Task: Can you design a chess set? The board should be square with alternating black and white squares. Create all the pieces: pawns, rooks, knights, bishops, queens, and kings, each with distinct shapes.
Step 1498:
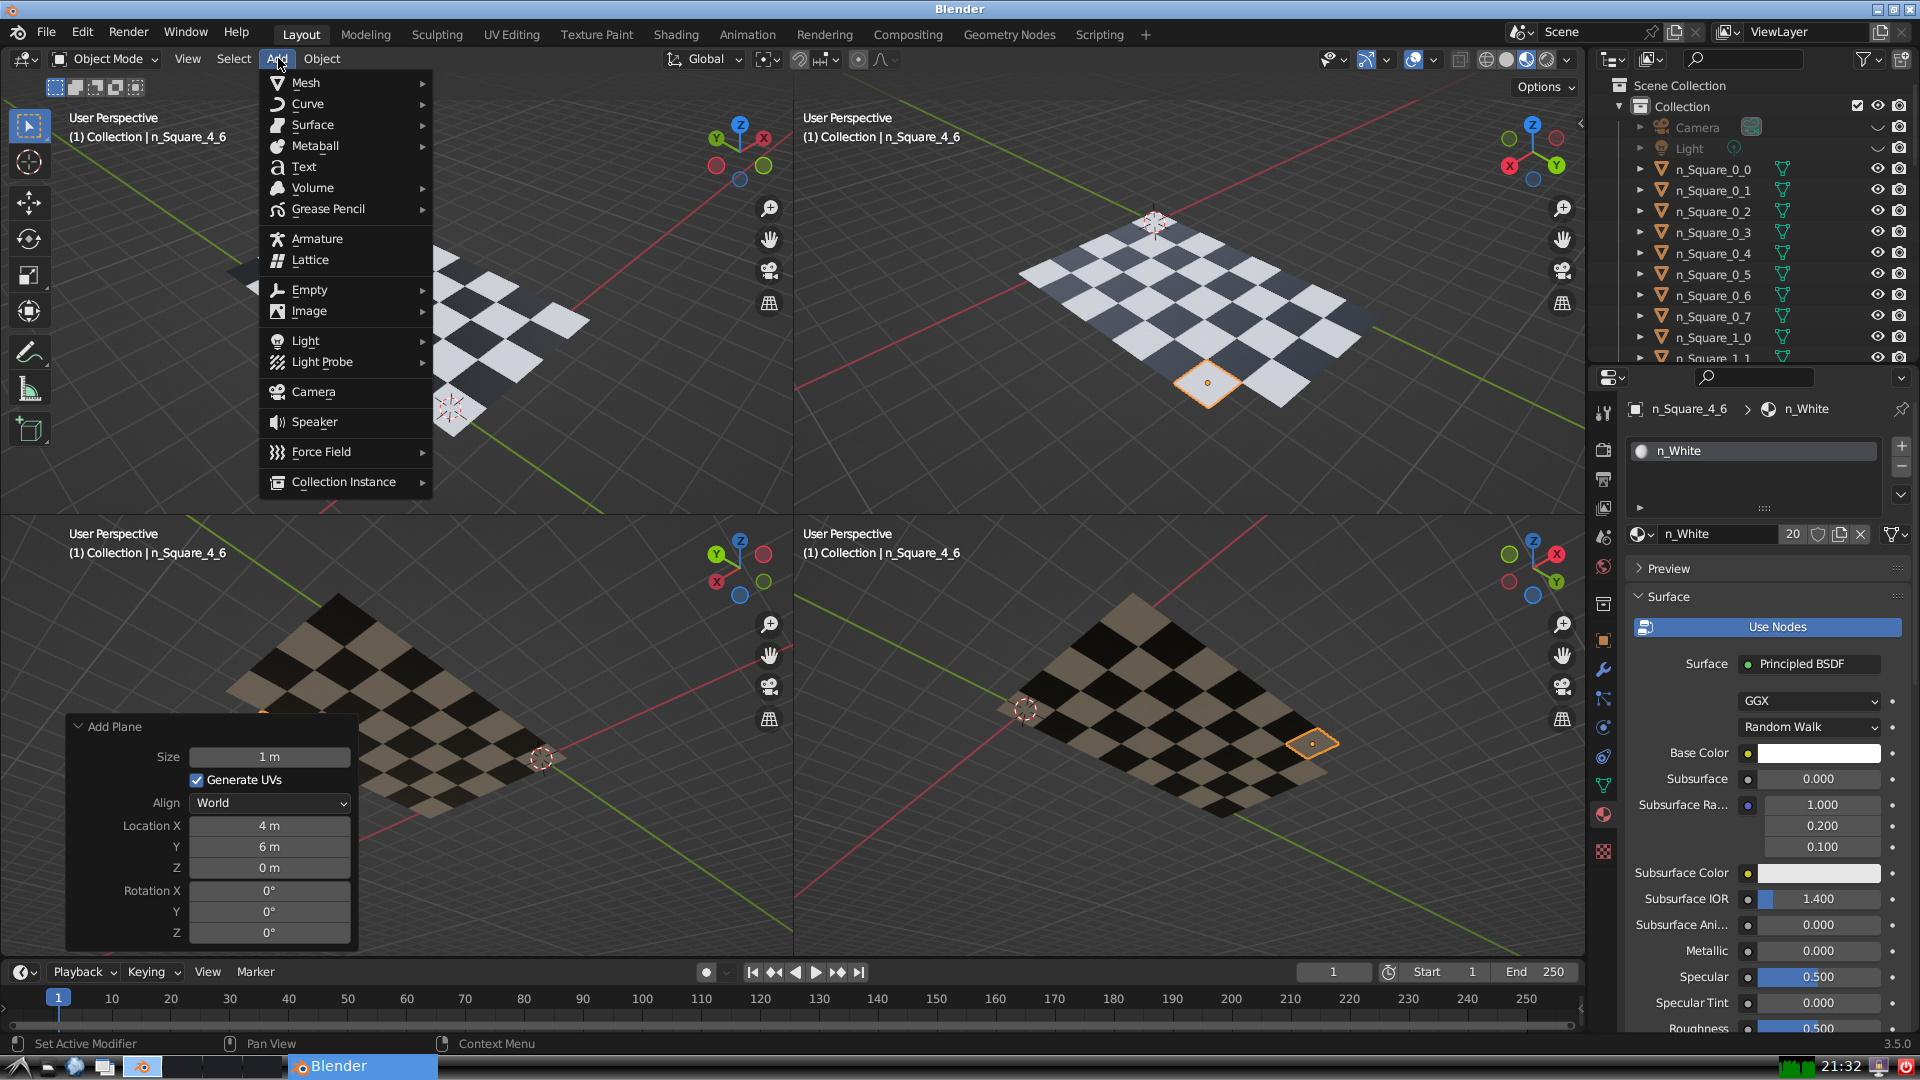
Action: {"mouse_move": [304, 82]}